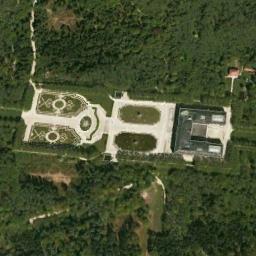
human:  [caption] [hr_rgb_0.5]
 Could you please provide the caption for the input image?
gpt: One side of the palace is the road and the other side is lush woods .

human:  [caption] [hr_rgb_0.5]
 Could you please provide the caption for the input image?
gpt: The palace is on the grass surrounded by trees .

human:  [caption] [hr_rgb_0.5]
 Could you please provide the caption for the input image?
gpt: The dark gray palace with a park is surrounded by a forest .

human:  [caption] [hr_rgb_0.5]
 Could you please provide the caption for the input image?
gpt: The palace is surrounded by trees .

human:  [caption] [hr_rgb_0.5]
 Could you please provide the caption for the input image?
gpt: There are many green trees beside the black palace .